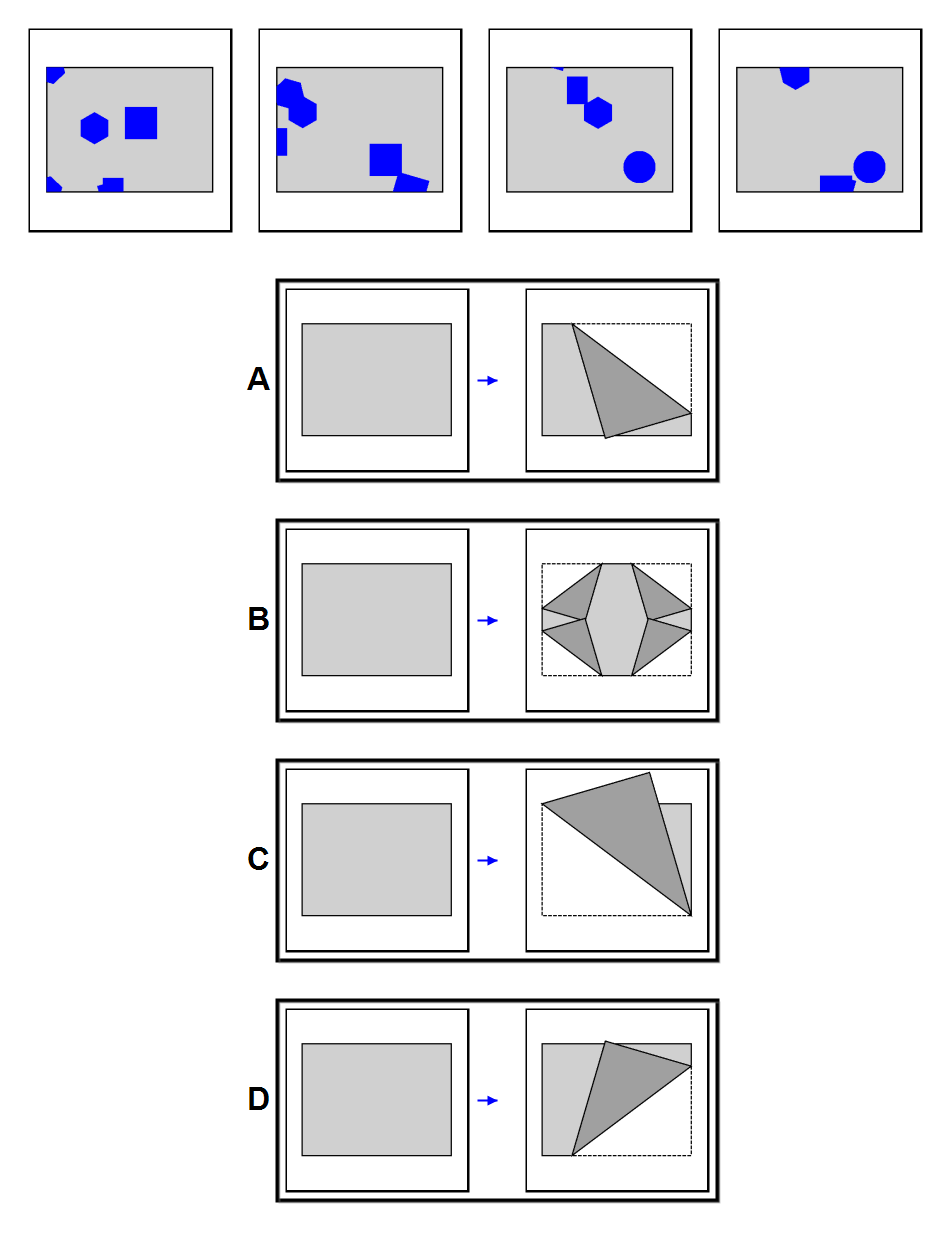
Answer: B